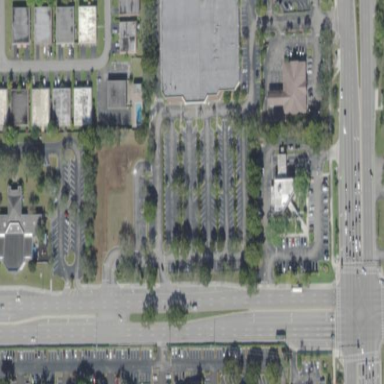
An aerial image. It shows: Parking area with surface.